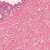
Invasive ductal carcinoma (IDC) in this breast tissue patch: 0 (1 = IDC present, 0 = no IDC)